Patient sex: F
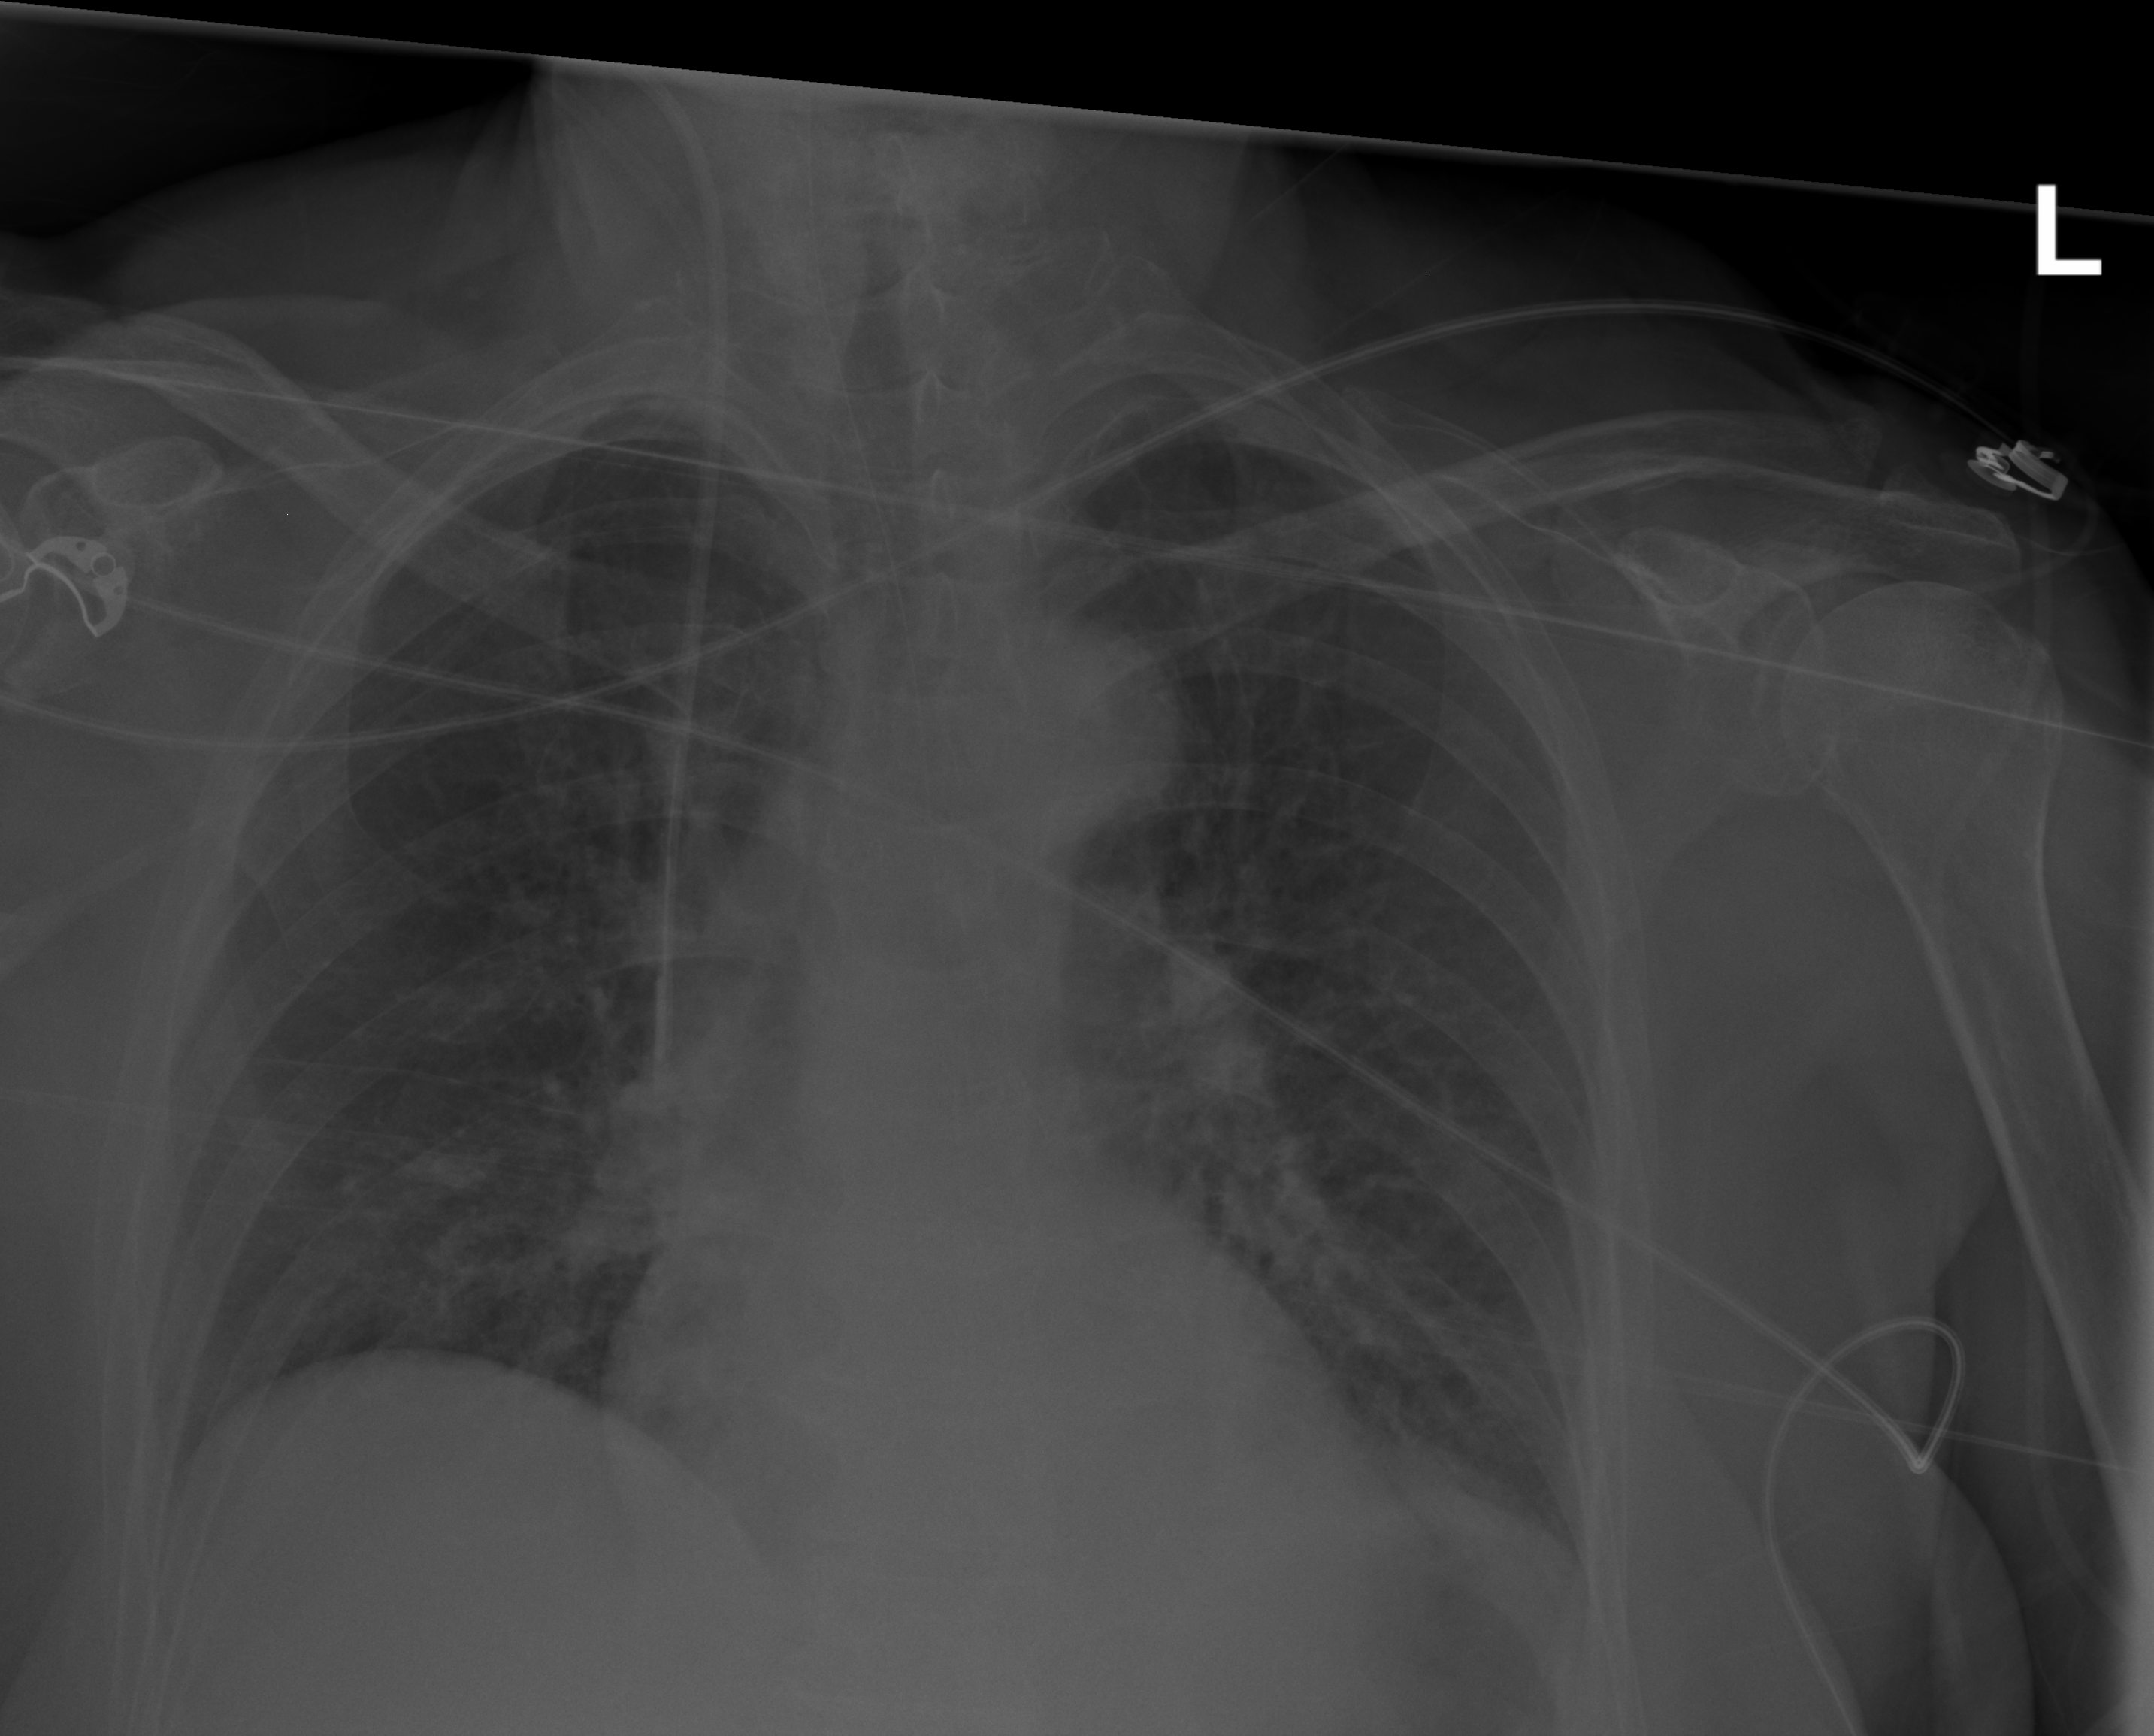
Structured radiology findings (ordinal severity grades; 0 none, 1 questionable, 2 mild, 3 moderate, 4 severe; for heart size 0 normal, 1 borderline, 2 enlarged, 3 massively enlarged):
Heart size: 0
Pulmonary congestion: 1
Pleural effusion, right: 0
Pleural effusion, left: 0
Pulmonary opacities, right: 0
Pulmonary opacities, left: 0
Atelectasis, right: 2
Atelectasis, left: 0